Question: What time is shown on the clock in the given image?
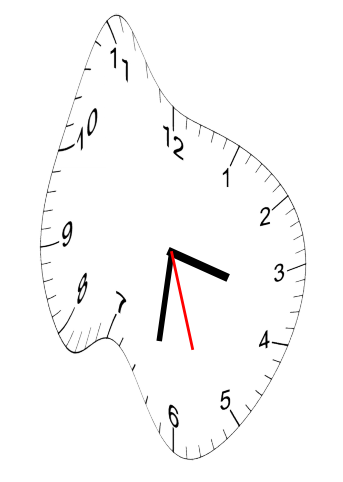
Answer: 03:31:27